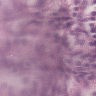
Metastatic tissue present: yes